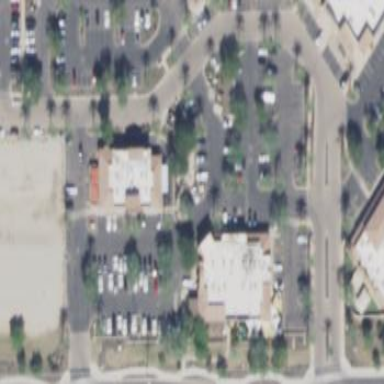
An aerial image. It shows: Parking area with asphalt surface.